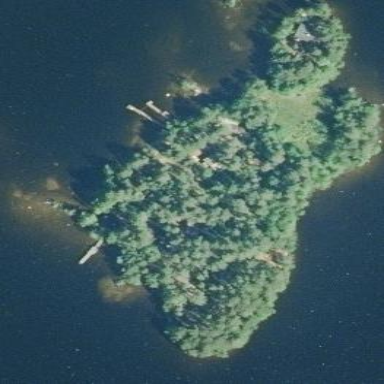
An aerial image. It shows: Islet covered with woodland.